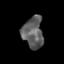
Tissue: skin
Cell type: Epithelial cells
Senescence score: 0.2346
Nuclear area (px): 633
Mean DAPI intensity: 95.559